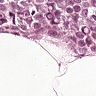
Metastatic tissue present: yes